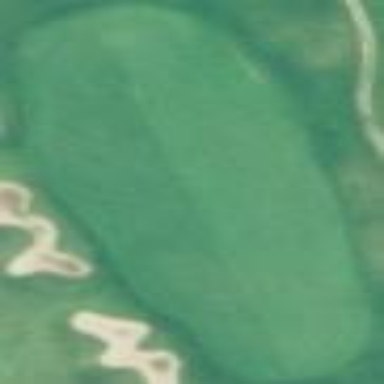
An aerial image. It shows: Grassy area designated as golf fairway.